Question: In jquery mobile (v 1.1.1), I am consistently getting the buttons with data-iconpos="notext" rendered as shown in the image (the icon is not centered).
Any ideas on how to resolve this please?
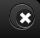
Answer: For what it's worth at this late date, I've encountered this issue whenever I have a <URL>-generated .css file with a version that's out of sync with my project's jQuery Mobile version. Importing and updating the CSS in ThemeRoller with a matching jQuery Mobile version has always resolved the issue.